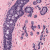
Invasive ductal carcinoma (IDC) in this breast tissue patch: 0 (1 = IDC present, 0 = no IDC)